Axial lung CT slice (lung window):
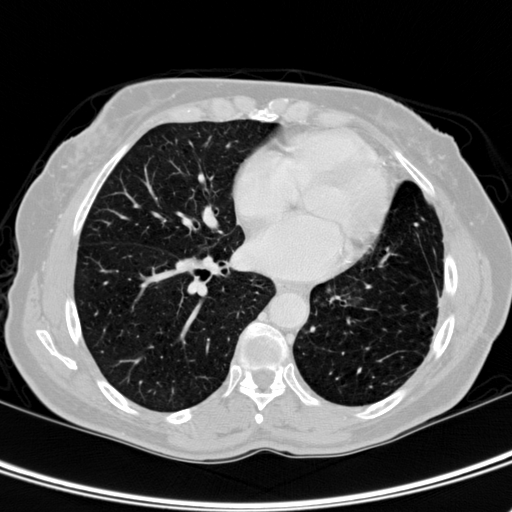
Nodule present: no